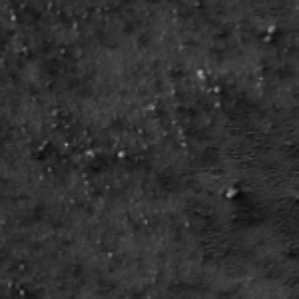
Label: frost